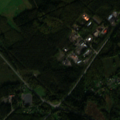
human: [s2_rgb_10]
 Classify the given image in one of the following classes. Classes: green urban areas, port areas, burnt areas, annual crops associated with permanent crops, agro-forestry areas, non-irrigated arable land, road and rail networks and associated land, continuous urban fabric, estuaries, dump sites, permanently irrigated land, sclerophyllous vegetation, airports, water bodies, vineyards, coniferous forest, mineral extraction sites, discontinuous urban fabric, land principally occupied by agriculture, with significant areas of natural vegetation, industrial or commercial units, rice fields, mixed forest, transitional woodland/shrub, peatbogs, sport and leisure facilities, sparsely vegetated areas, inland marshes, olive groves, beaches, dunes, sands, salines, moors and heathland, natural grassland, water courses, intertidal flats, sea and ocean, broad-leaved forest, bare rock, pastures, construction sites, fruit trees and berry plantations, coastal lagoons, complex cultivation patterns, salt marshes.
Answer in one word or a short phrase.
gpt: discontinuous urban fabric, land principally occupied by agriculture, with significant areas of natural vegetation, coniferous forest, mixed forest